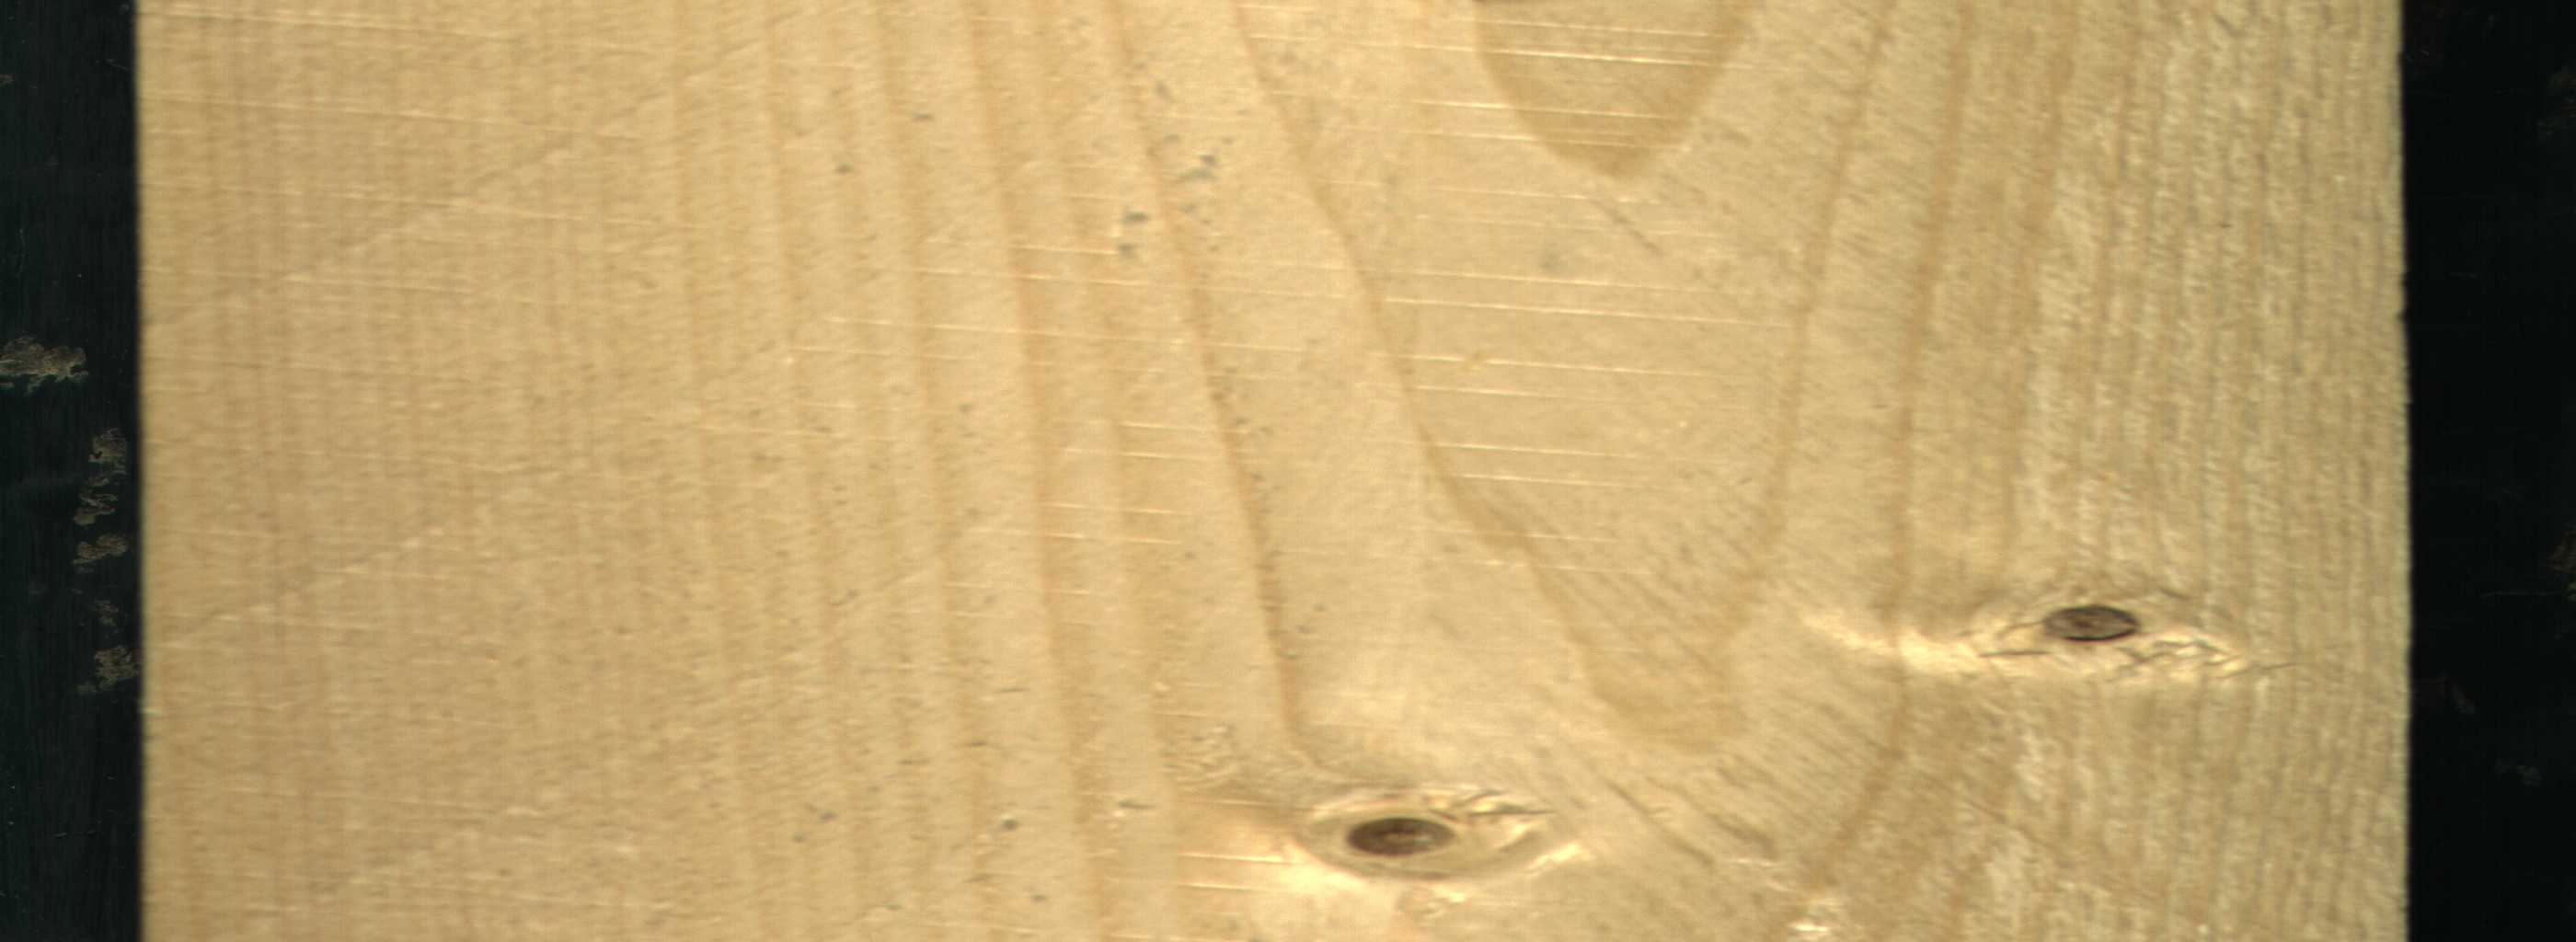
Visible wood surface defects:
Live_Knot
Live_Knot